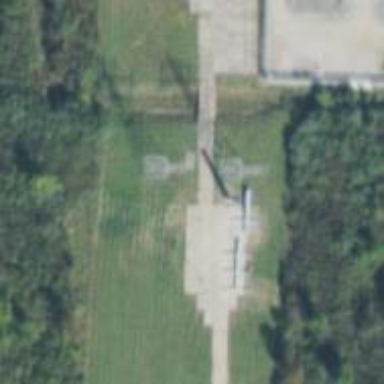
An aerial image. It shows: Lattice structure tower used for power distribution.